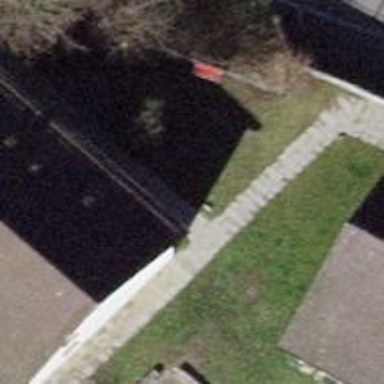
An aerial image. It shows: Footway surfaced with paving stones.